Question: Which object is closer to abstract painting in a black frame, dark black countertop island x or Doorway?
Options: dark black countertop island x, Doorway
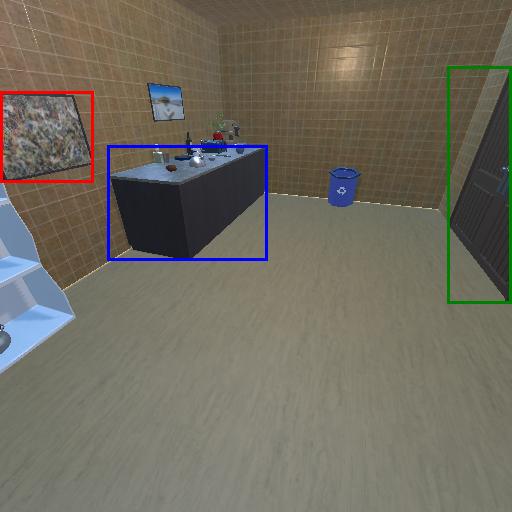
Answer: dark black countertop island x